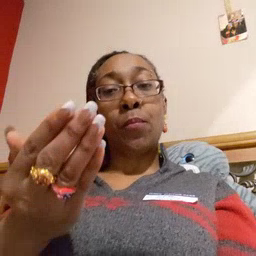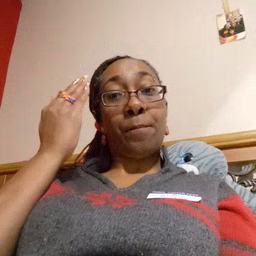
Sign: morning